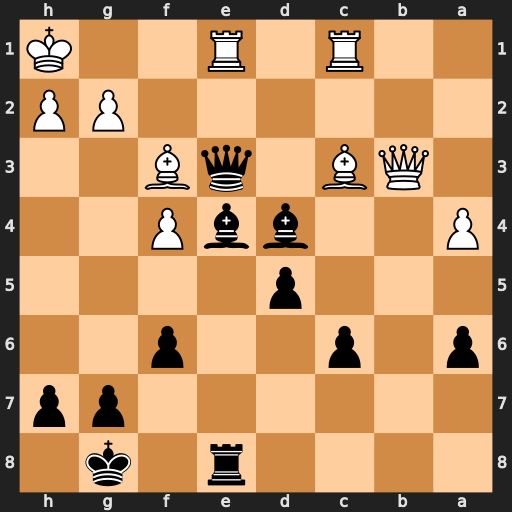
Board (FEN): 4r1k1/6pp/p1p2p2/3p4/P2bbP2/1QB1qB2/6PP/2R1R2K
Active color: b
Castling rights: -
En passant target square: -
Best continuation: Qxf3 Qa2 Qf2 Qxf2 Bxf2